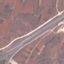
Land use / land cover class: Highway